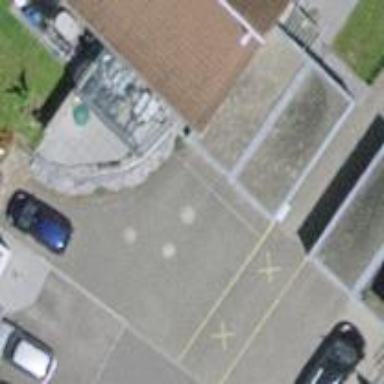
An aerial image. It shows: Group of garages.